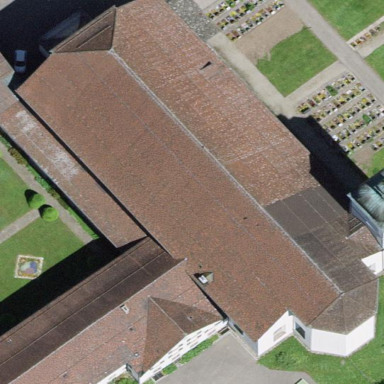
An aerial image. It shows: Church which is place of worship.